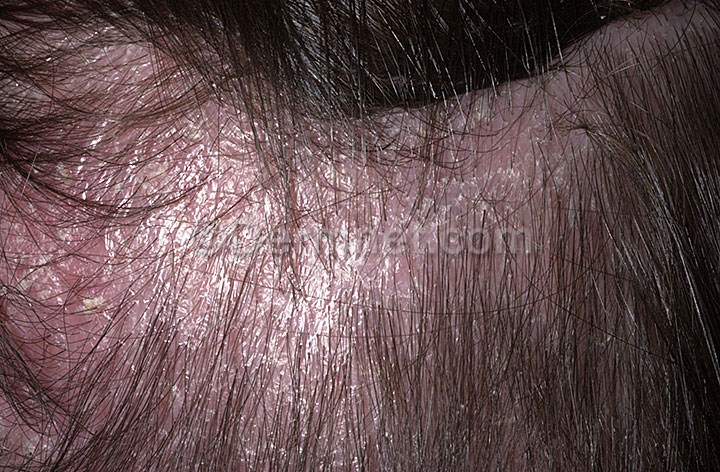
Disease: Psoriasis pictures Lichen Planus and related diseases